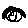
Label: smiley face